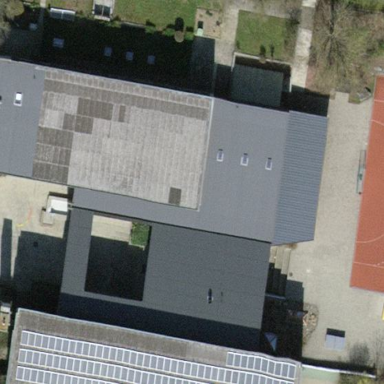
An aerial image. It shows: School building with skillion roof shape.